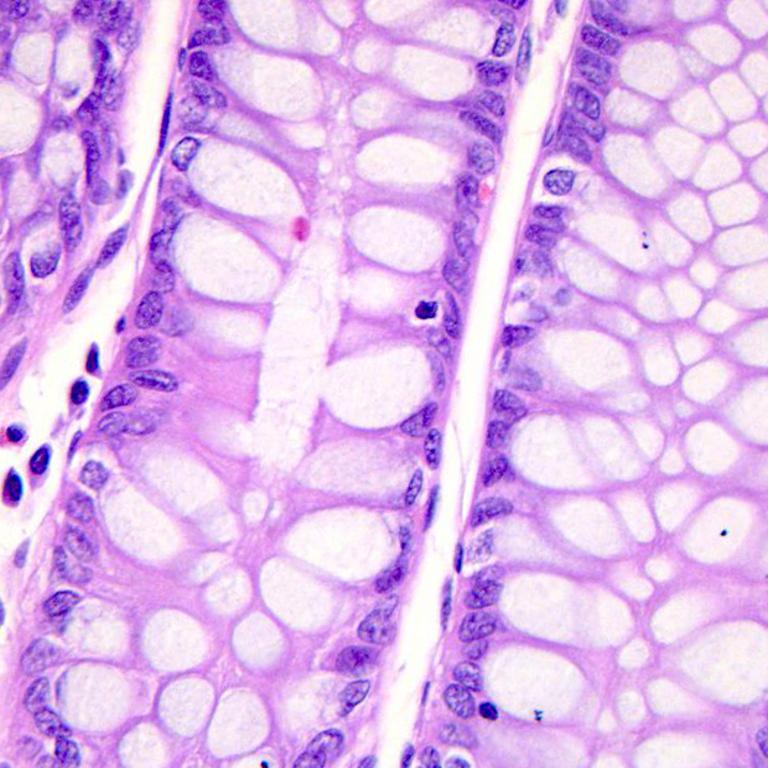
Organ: colon
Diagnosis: benign